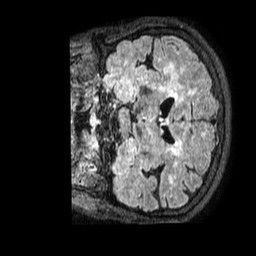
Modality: FLAIR
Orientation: coronal
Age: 63
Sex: female
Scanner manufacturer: philips
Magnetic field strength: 3 T
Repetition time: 4.8 s
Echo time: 0.34 s